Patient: sex M, age 50
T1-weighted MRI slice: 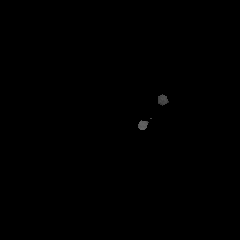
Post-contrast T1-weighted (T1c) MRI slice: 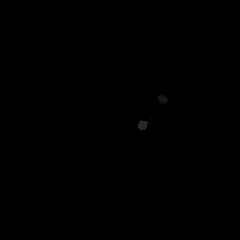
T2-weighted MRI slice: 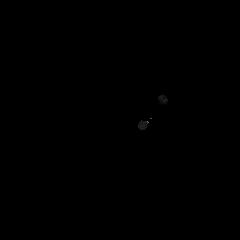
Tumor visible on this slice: no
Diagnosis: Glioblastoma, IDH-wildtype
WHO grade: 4